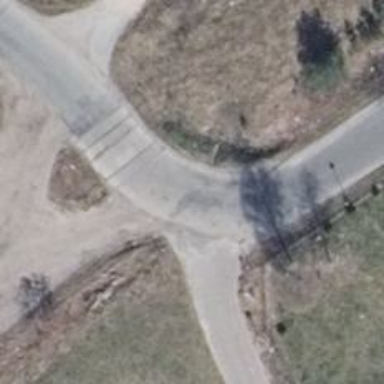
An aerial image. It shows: Dirt track road with grade 4 tracktype.